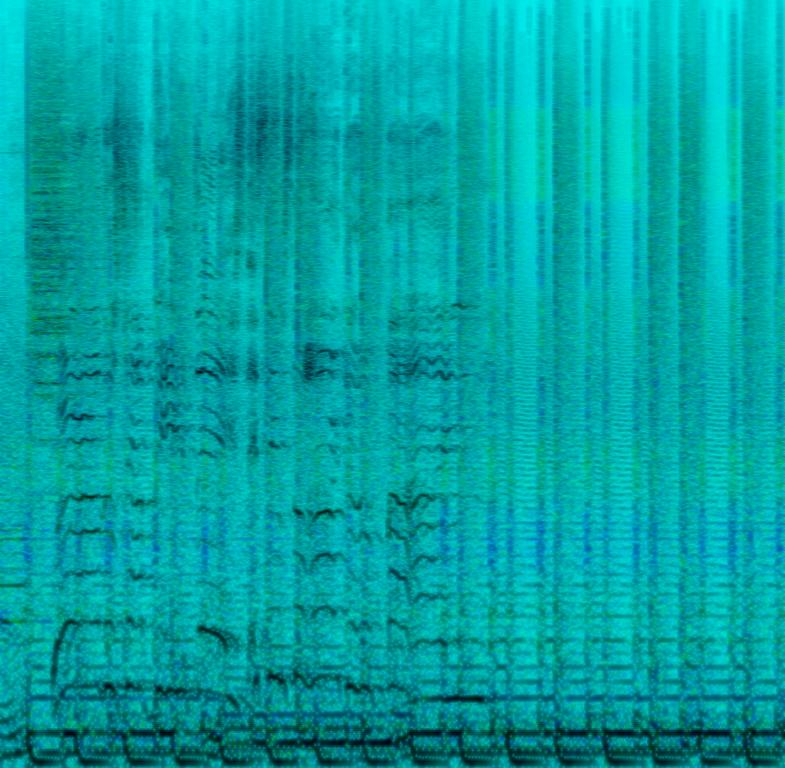
The acoustic drums sound thick and played with deep tom hits. The electric bass is running through some effect, maybe an overdrive light distortion.The female voice is singing with some delay on her voice. This song may be playing in a bar downtown.